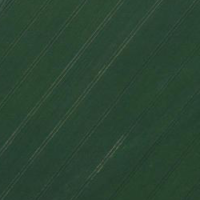
EUNIS habitat code: 52
Species observed at this site:
Corvus frugilegus
Motacilla alba
Ardea alba